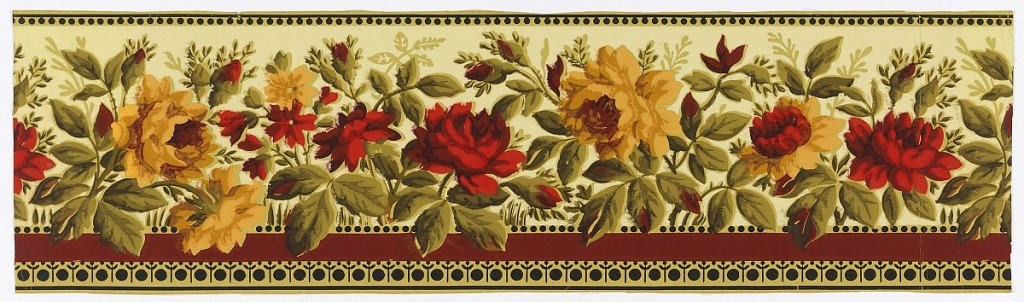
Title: Sidewall
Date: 1870–90
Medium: Machine-printed
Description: Aesthetic-style design. Against a light green ground are printed deep red and yellow roses and rosebuds with foliage in a horizontal row. Below, a deep red band bordered above and below with green stripes against which are printed bands of black dot beading.